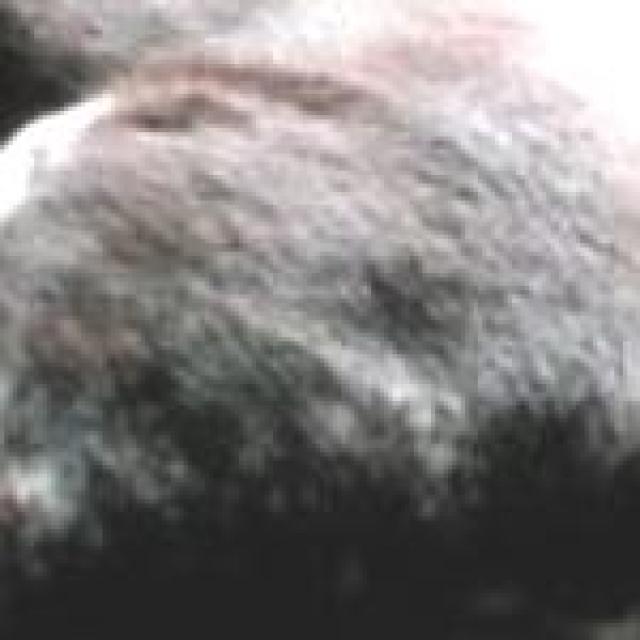
Healthy canine skin — no visible lesions, inflammation, or abnormalities. The skin and coat appear normal.